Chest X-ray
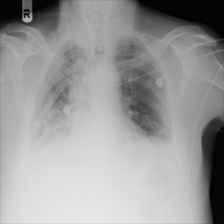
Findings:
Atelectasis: negative
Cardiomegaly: negative
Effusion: negative
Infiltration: negative
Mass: negative
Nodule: negative
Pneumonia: negative
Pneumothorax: negative
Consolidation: negative
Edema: negative
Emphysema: negative
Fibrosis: negative
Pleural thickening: negative
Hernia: negative